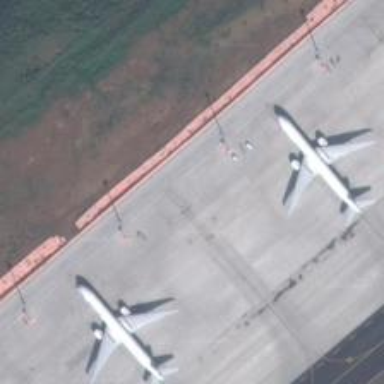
Two exactly same planes parked on the runway .